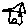
Label: house